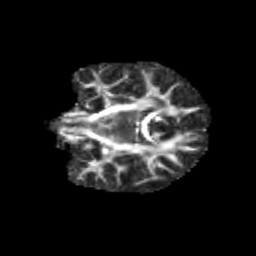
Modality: FA
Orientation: coronal
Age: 12
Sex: male
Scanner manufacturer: siemens
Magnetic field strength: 3 T
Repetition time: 3.8 s
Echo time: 0.07 s